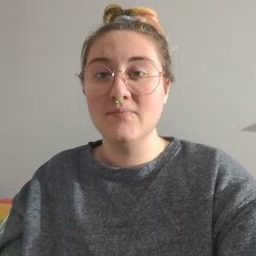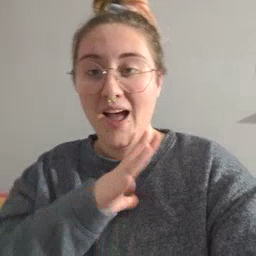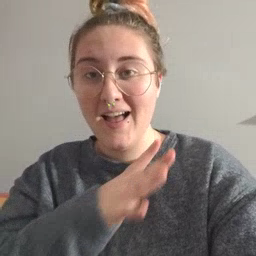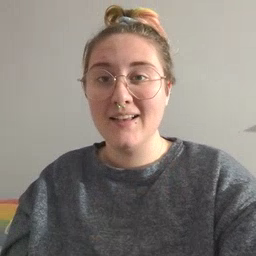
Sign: fine